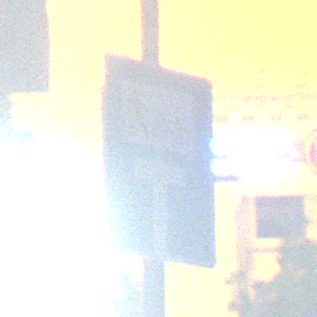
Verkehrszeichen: SackgasseRadverkehrFussgaengerDurchlaessig
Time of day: Night
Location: Outdoor (Urban)
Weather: PartlyCloudy
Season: NotSpecified
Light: Natural